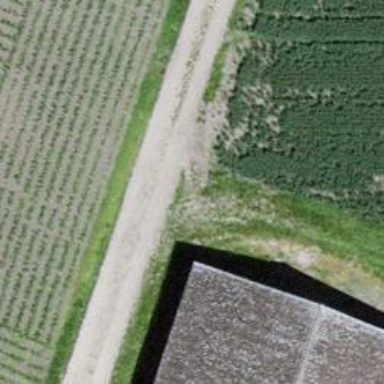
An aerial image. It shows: Gravel track with Grade 3 quality.